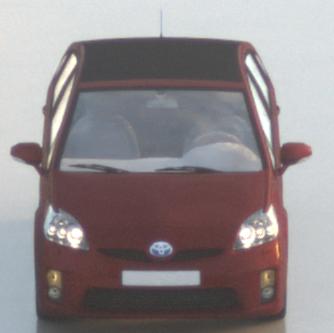
Make: Toyota
Model: Prius 1.5 Hybrid
Detailed model: Prius (HW2)
Model produced from: 2006/03
Model produced until: 2009/06
Doors: 5
Color: red
Road condition: wet road
Daytime: sunrise or sunset
Contrast: low contrast